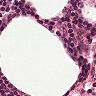
Metastatic tissue present: no